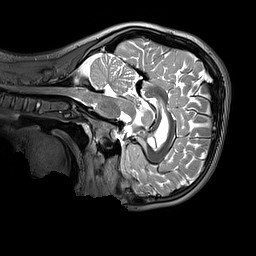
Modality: T2w
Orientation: sagittal
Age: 11
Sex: male
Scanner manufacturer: siemens
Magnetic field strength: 3 T
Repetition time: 3.2 s
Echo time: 0.408 s